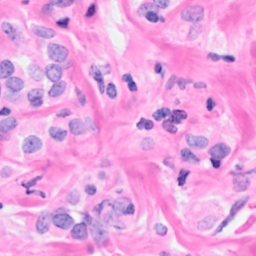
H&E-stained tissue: Breast